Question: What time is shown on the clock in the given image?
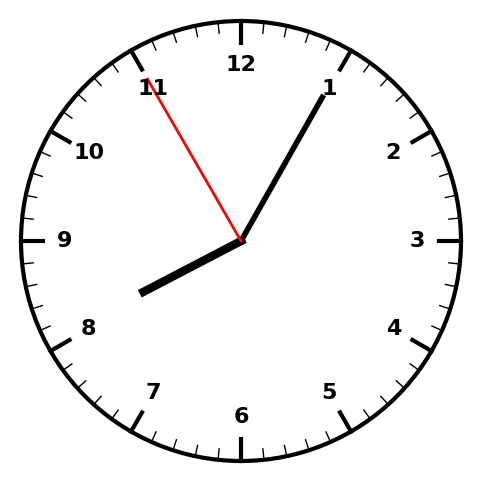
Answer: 08:04:55